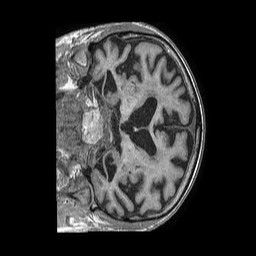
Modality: T1w
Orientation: coronal
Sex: male
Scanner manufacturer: philips
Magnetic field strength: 1.5 T
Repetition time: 0.00787 s
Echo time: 0.003681 s